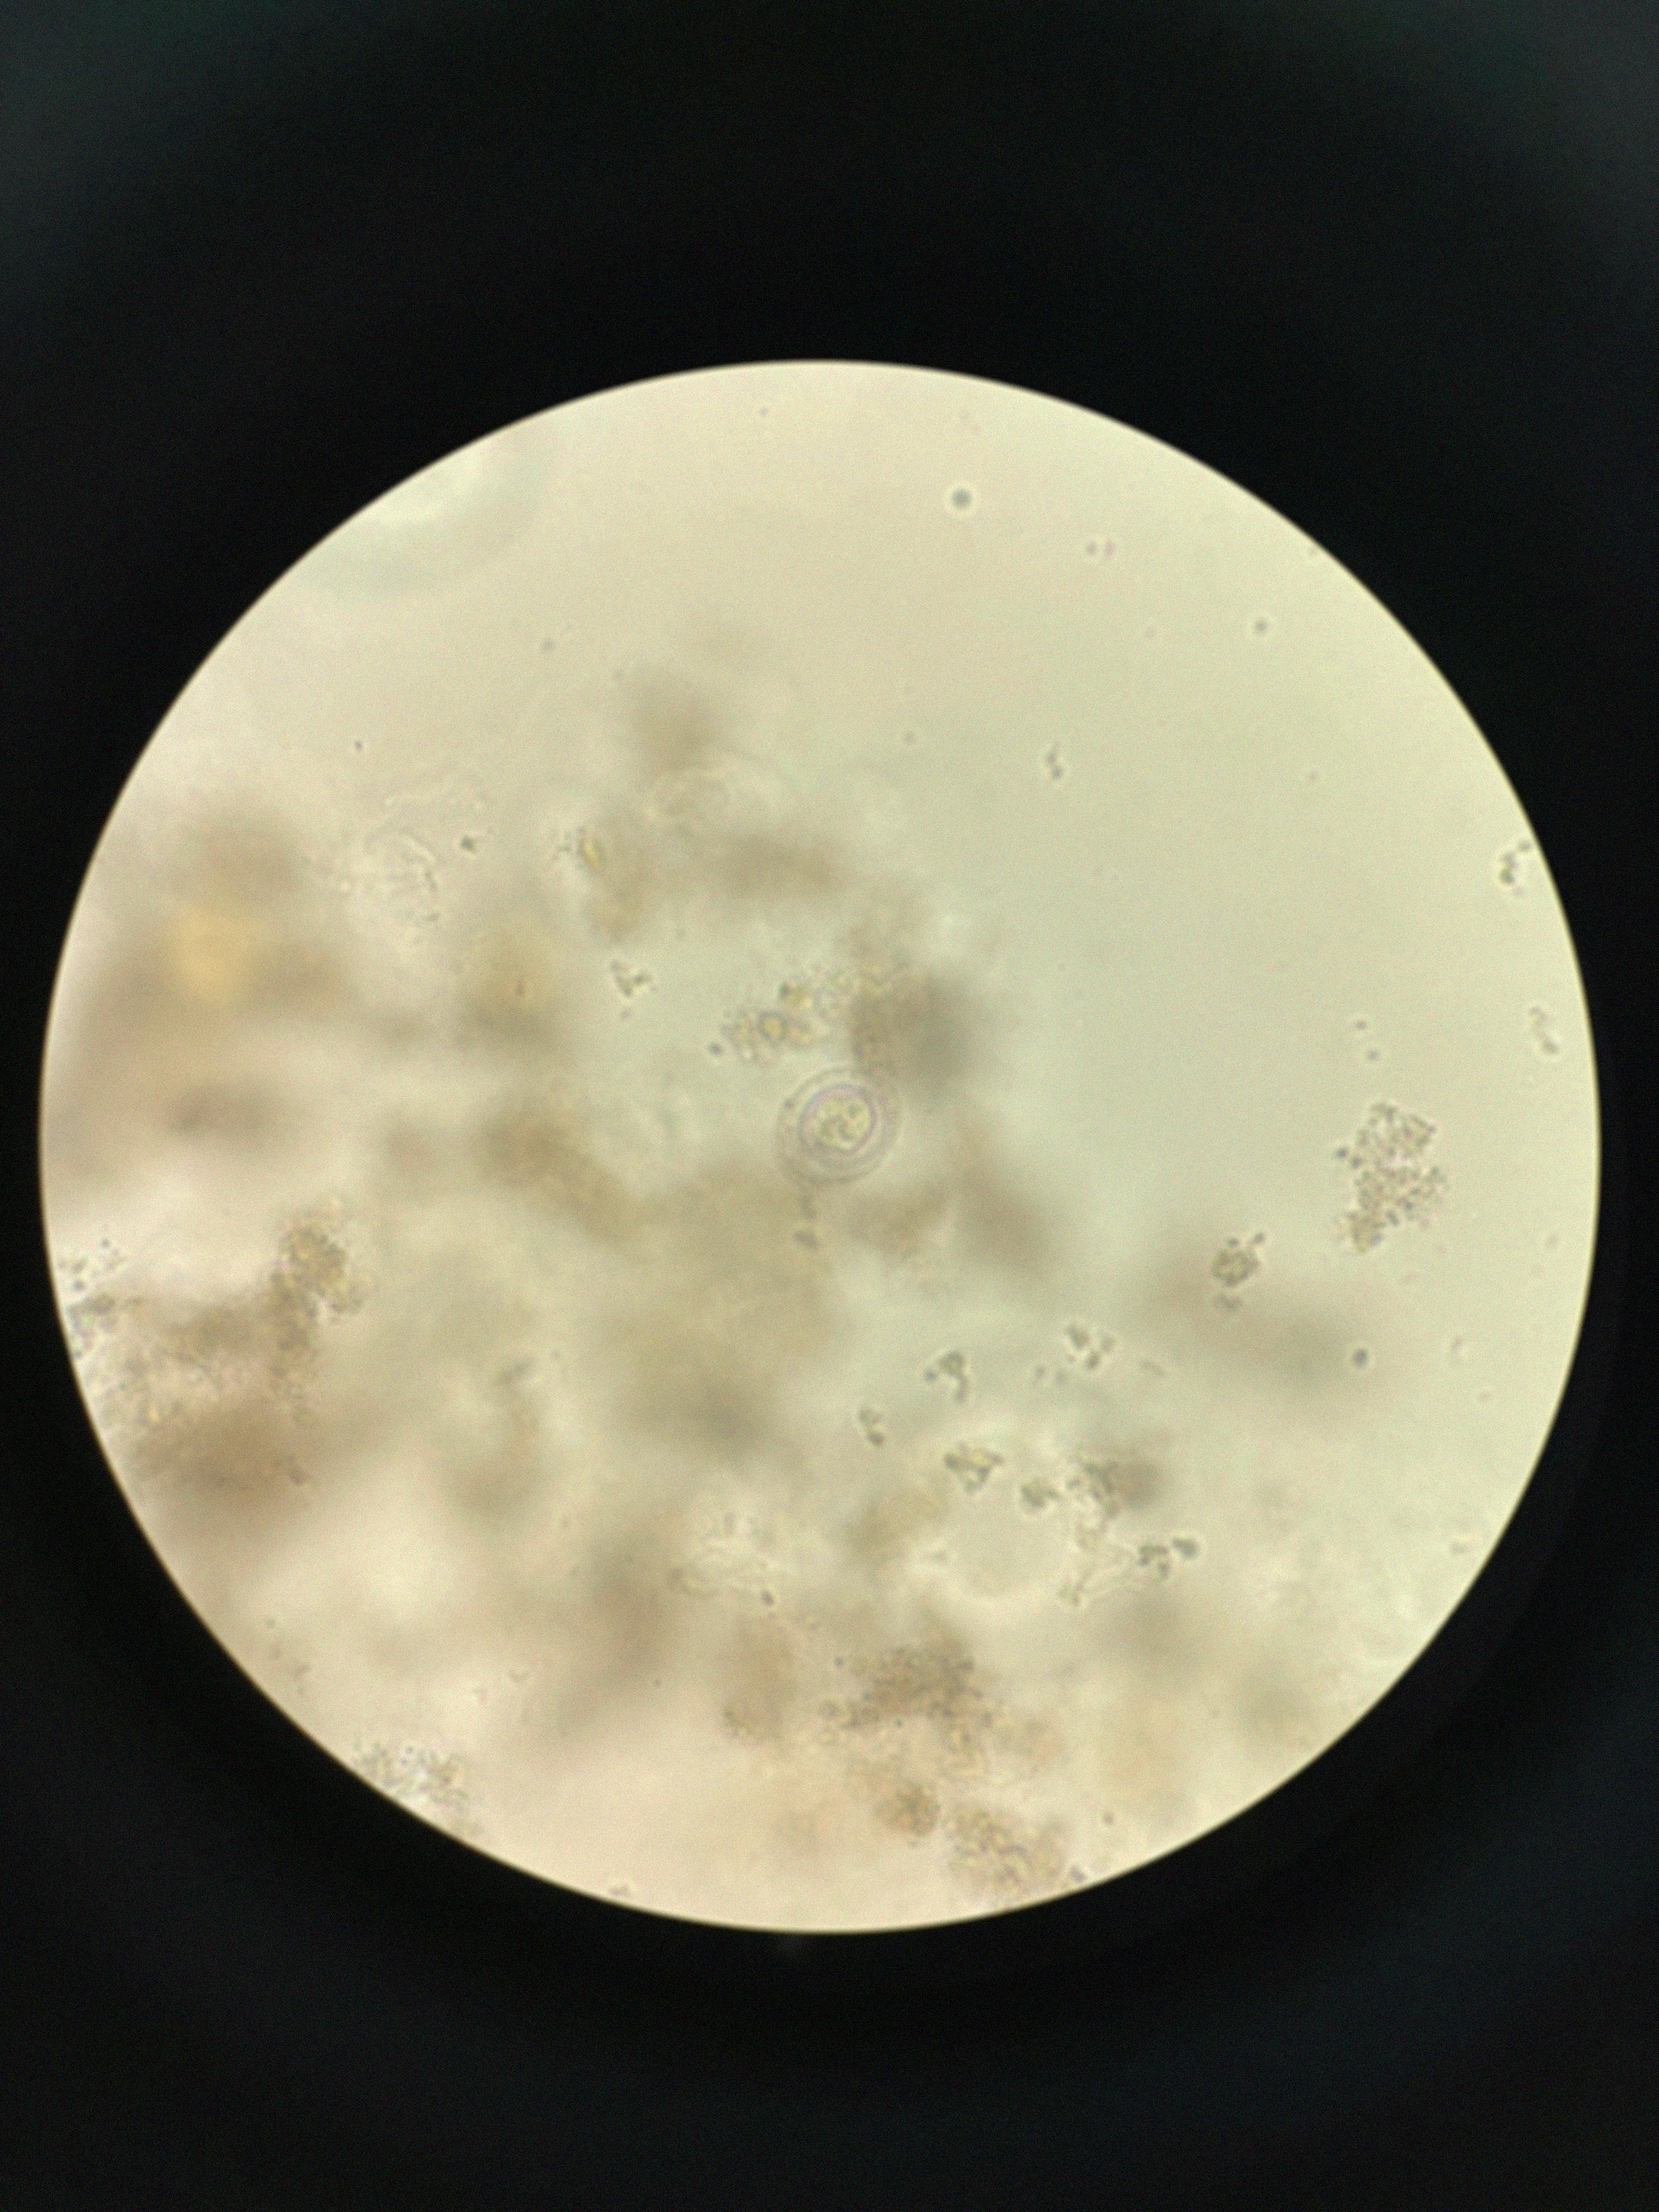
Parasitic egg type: Hymenolepis nana